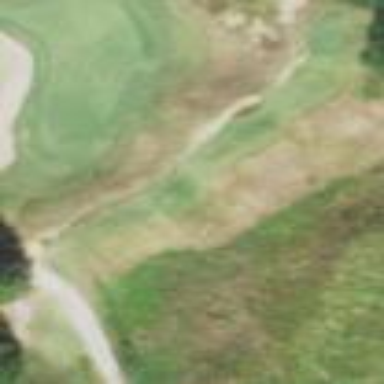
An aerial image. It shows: Golf rough area.